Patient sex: F
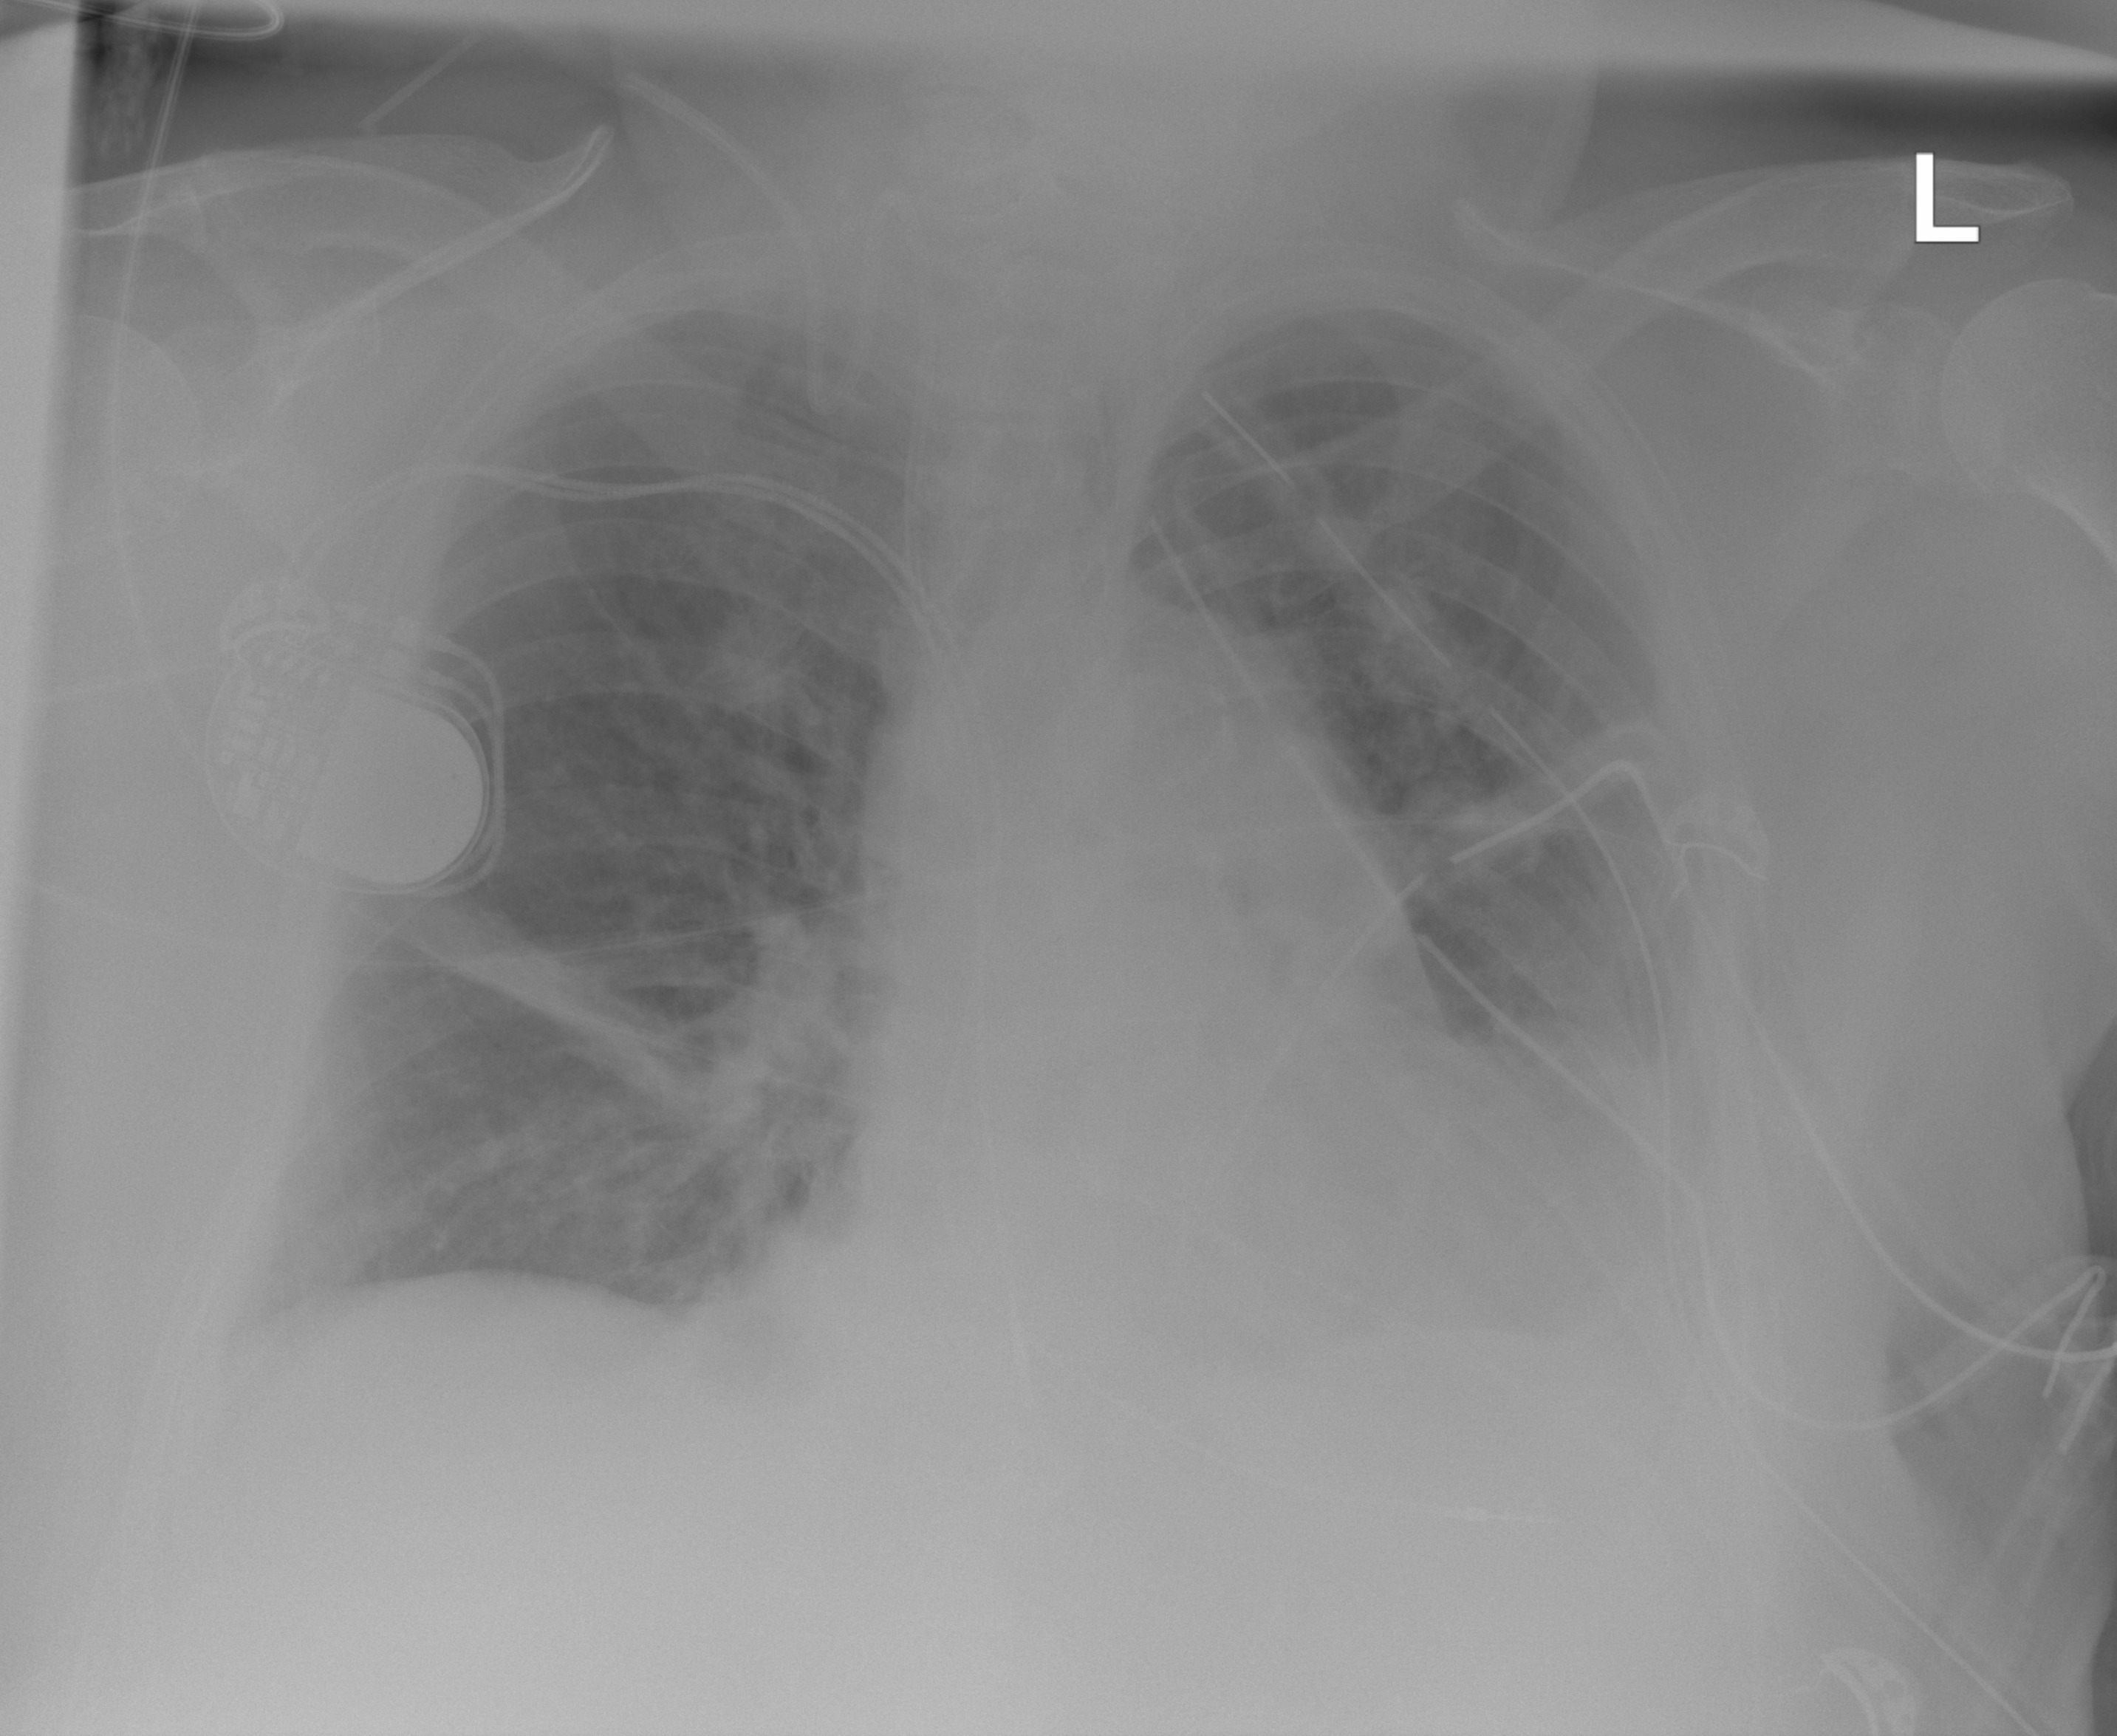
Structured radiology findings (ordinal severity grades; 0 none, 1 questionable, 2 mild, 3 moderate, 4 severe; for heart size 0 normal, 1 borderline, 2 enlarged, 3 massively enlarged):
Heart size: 2
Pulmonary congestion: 0
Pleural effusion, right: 0
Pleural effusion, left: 2
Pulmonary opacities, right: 0
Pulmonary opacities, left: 0
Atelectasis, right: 3
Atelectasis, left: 2